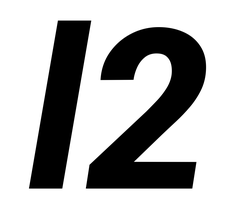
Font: Roboto-Italic_ExtraBold_Italic